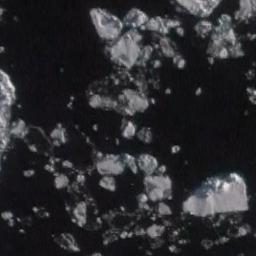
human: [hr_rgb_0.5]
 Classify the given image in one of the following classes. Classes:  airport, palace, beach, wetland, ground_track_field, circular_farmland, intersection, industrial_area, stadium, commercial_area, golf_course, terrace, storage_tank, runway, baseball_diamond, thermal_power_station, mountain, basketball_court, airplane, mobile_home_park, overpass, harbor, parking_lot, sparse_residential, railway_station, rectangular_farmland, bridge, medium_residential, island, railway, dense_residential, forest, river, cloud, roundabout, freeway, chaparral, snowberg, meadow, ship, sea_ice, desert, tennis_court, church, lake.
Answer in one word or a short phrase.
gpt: sea_ice